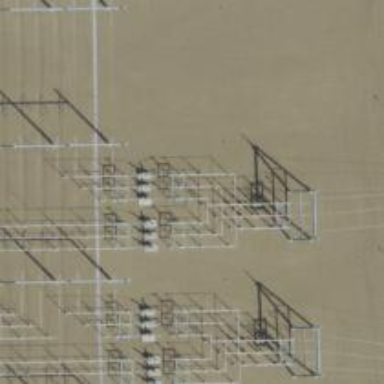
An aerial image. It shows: Switch used for power control.